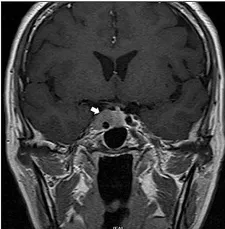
Radiology imaging of the patient and immunostaining for TSH in the pituitary tumor. (A) Preoperative magnetic (MR) resonance image (T1-weight, sagittal view). White arrow pointing to a less enhanced area in the sella (17 x 15 mm, arrow), involving the cavernous sinuses.
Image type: radiology (mri)